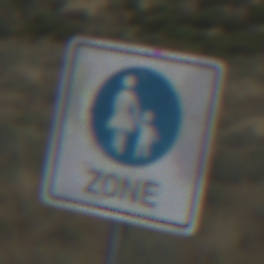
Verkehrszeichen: BeginnFussgaengerzone
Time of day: Midday
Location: Outdoor (Nature)
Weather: PartlyCloudy
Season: NotSpecified
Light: Natural